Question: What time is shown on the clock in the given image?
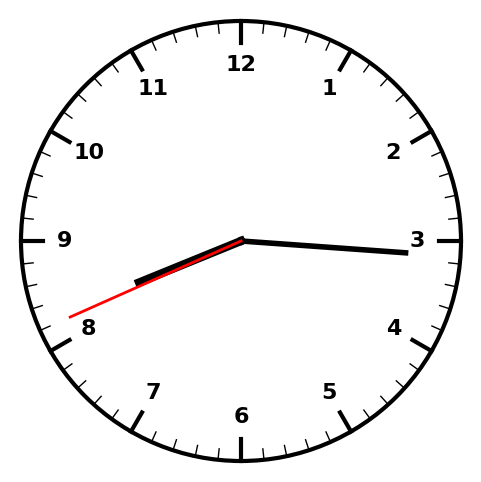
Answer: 08:15:41